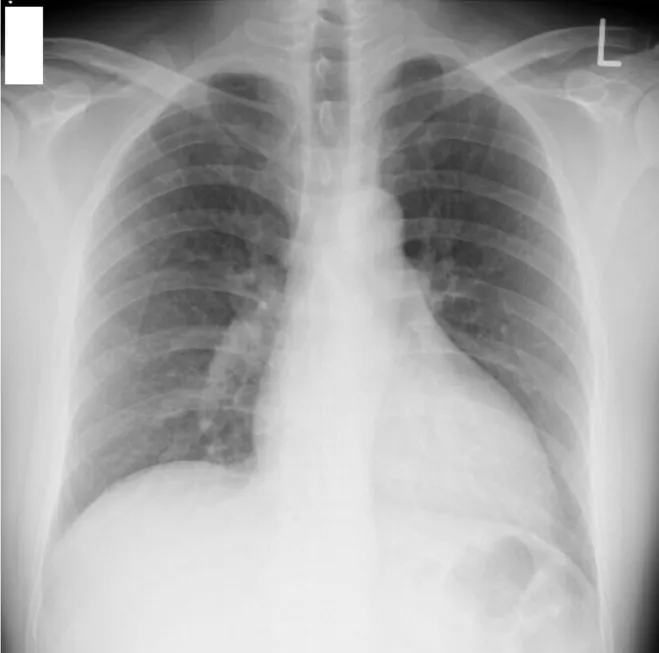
Chest radiograph on admission.
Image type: radiology (x_ray)